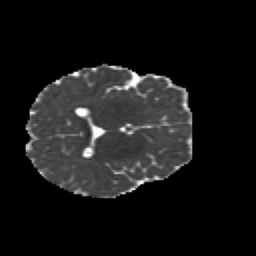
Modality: MD
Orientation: axial
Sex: female
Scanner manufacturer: siemens
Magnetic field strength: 3 T
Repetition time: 5 s
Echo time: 0.071 s